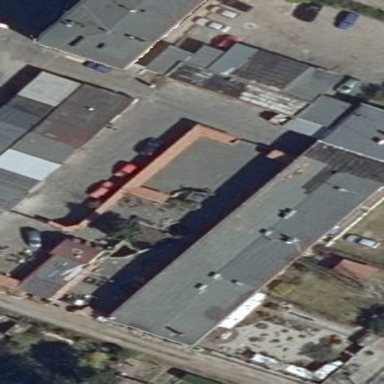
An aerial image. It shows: Service building.